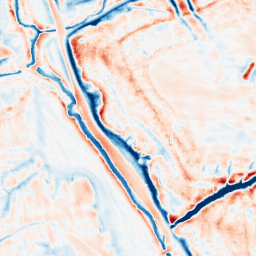
Category: edge_preserving
Decomposition family: bilateral
Decomposition parameters: d: 21
sigma_color: 75
sigma_space: 75
Upsampling method: sinc_blackman
Upsampling parameters: scale: 2
kernel_size: 4
Upsampling scale: 2